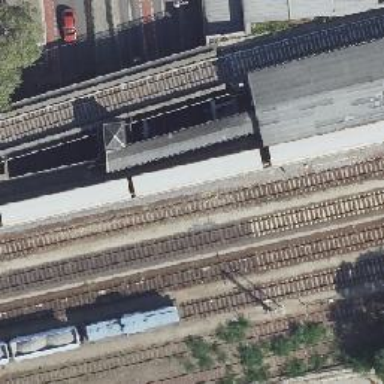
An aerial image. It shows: Bridge for light rail electrified railway.